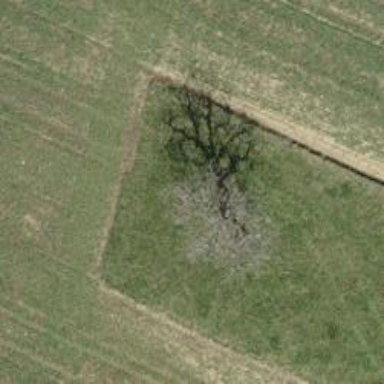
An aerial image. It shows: Deciduous tree with mixed leaf types.